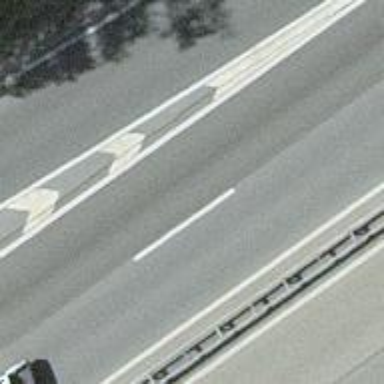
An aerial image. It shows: Motorway junction.